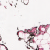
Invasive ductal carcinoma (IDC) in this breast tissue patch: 0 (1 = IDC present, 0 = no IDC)